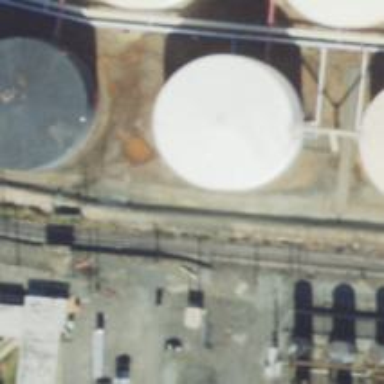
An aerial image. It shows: Storage tank which is man-made.